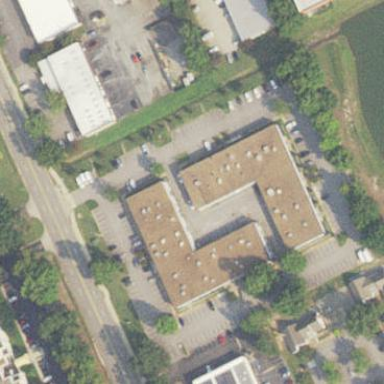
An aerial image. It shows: Commercial building.